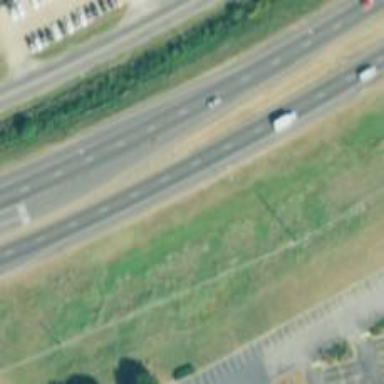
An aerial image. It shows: Trunk highway with expressway features.